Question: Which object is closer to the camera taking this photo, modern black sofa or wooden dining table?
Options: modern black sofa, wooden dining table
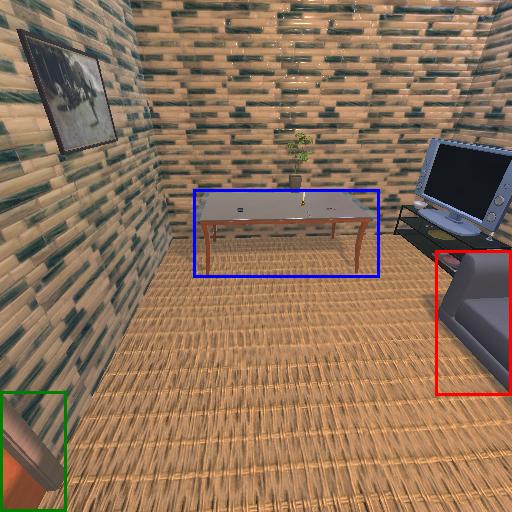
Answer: modern black sofa